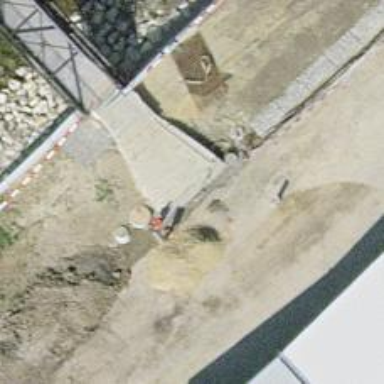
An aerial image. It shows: Concrete steps.